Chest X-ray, PA view. Patient: 55 years old, sex M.
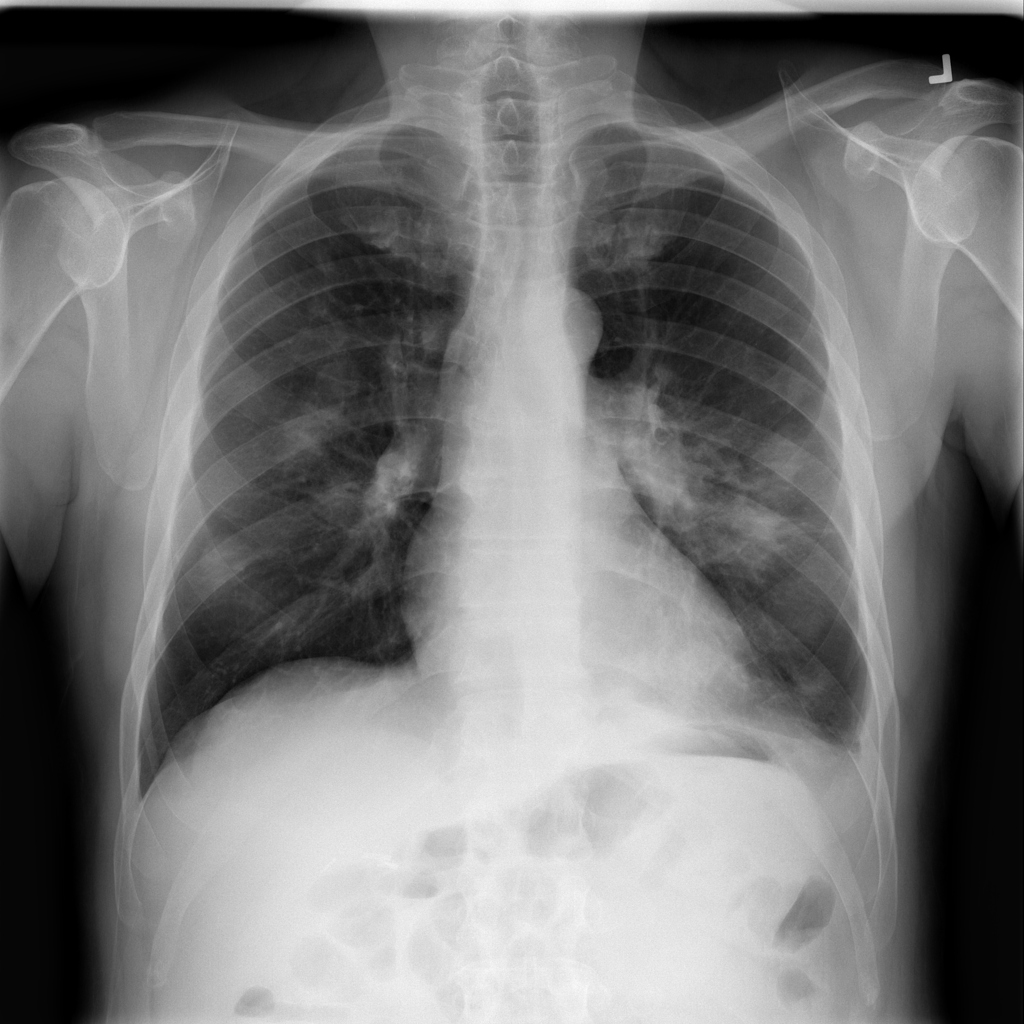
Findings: Consolidation, Effusion, Nodule